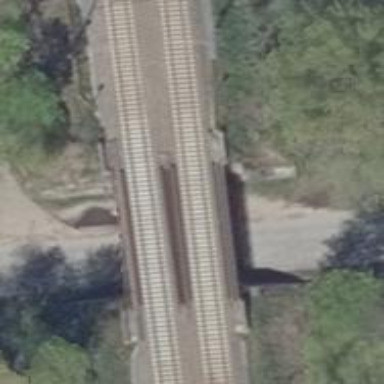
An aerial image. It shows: Bridge over railway with electrified contact lines.